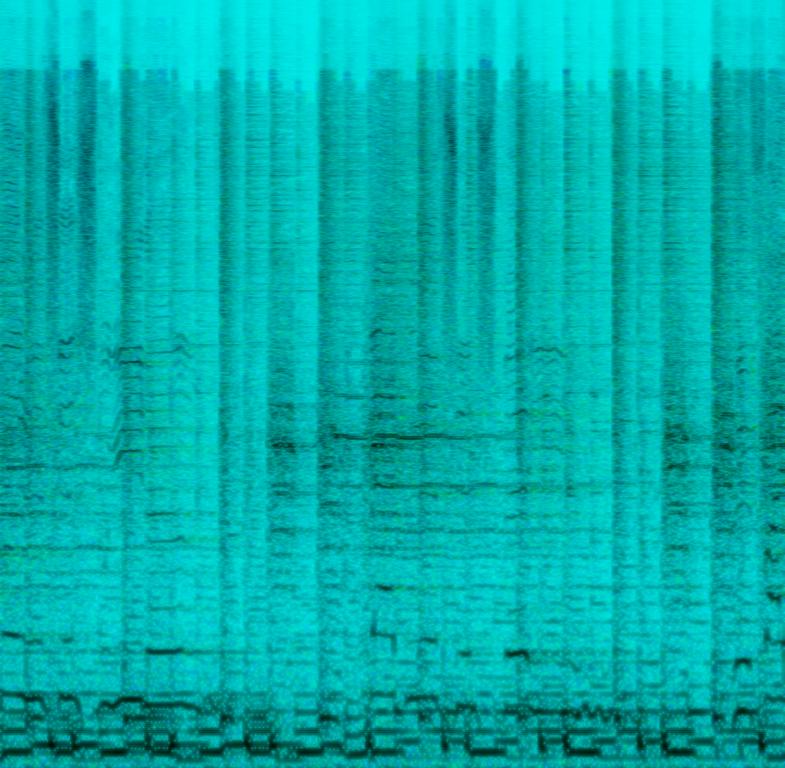
The low quality recording features a rock song that consists of reverberant male vocal singing over groovy bass, short electric guitar chords, punchy snare, soft kick hits, shimmering hi hats and soft crash cymbals. The reverb of the vocal is located in the right channel of the stereo image, which makes it sound interesting. It is easygoing and groovy.